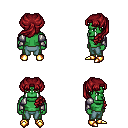
a pixel art fantasy rpg character, male body template, orc, green skin, steel arm armor, teal pants, brunette princess hairstyle, gold boots, four views (front, back, left, right), 2x2 character sprite sheet, small pixel art, hard edges, no anti-aliasing